Interaction volume radius: 5 \u00c5
Interaction volume height: 20 \u00c5
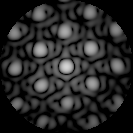
Disorder parameter: 0.1614